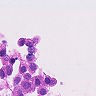
Metastatic tissue present: yes